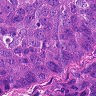
Metastatic tissue present: yes